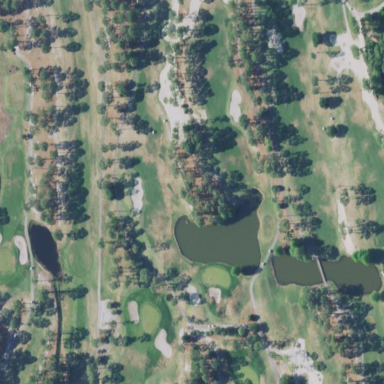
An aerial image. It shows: Grassy area designated as golf fairway.